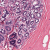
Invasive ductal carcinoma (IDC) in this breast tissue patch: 0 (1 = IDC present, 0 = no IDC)